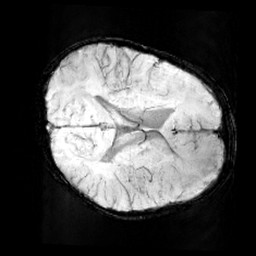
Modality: minIP
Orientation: axial
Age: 10
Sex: male
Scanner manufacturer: siemens
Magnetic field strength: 3 T
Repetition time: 0.027 s
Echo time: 0.02 s